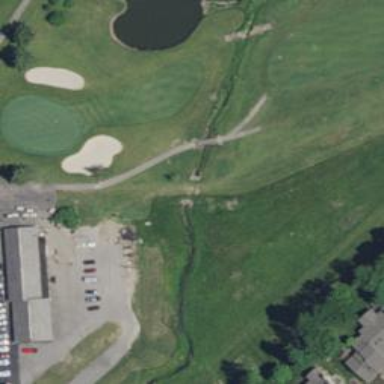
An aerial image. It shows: Path used for both walking and golf.